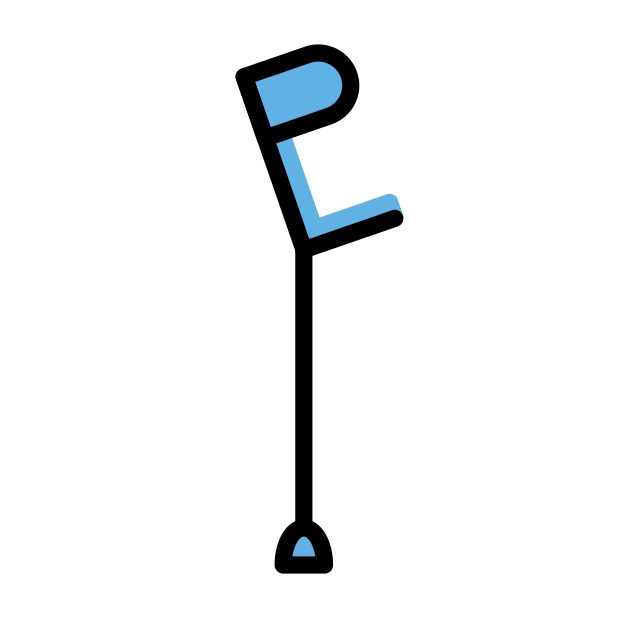
crutch